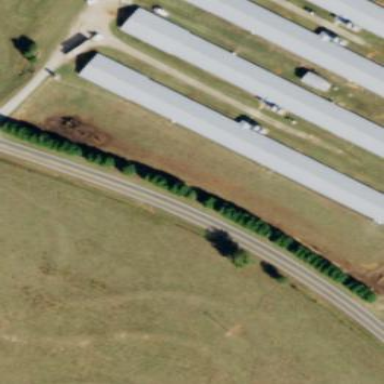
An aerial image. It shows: Poultry house.